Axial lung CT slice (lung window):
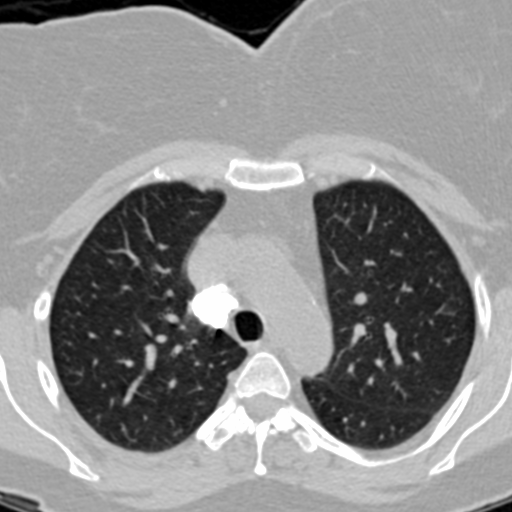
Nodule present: no